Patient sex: M
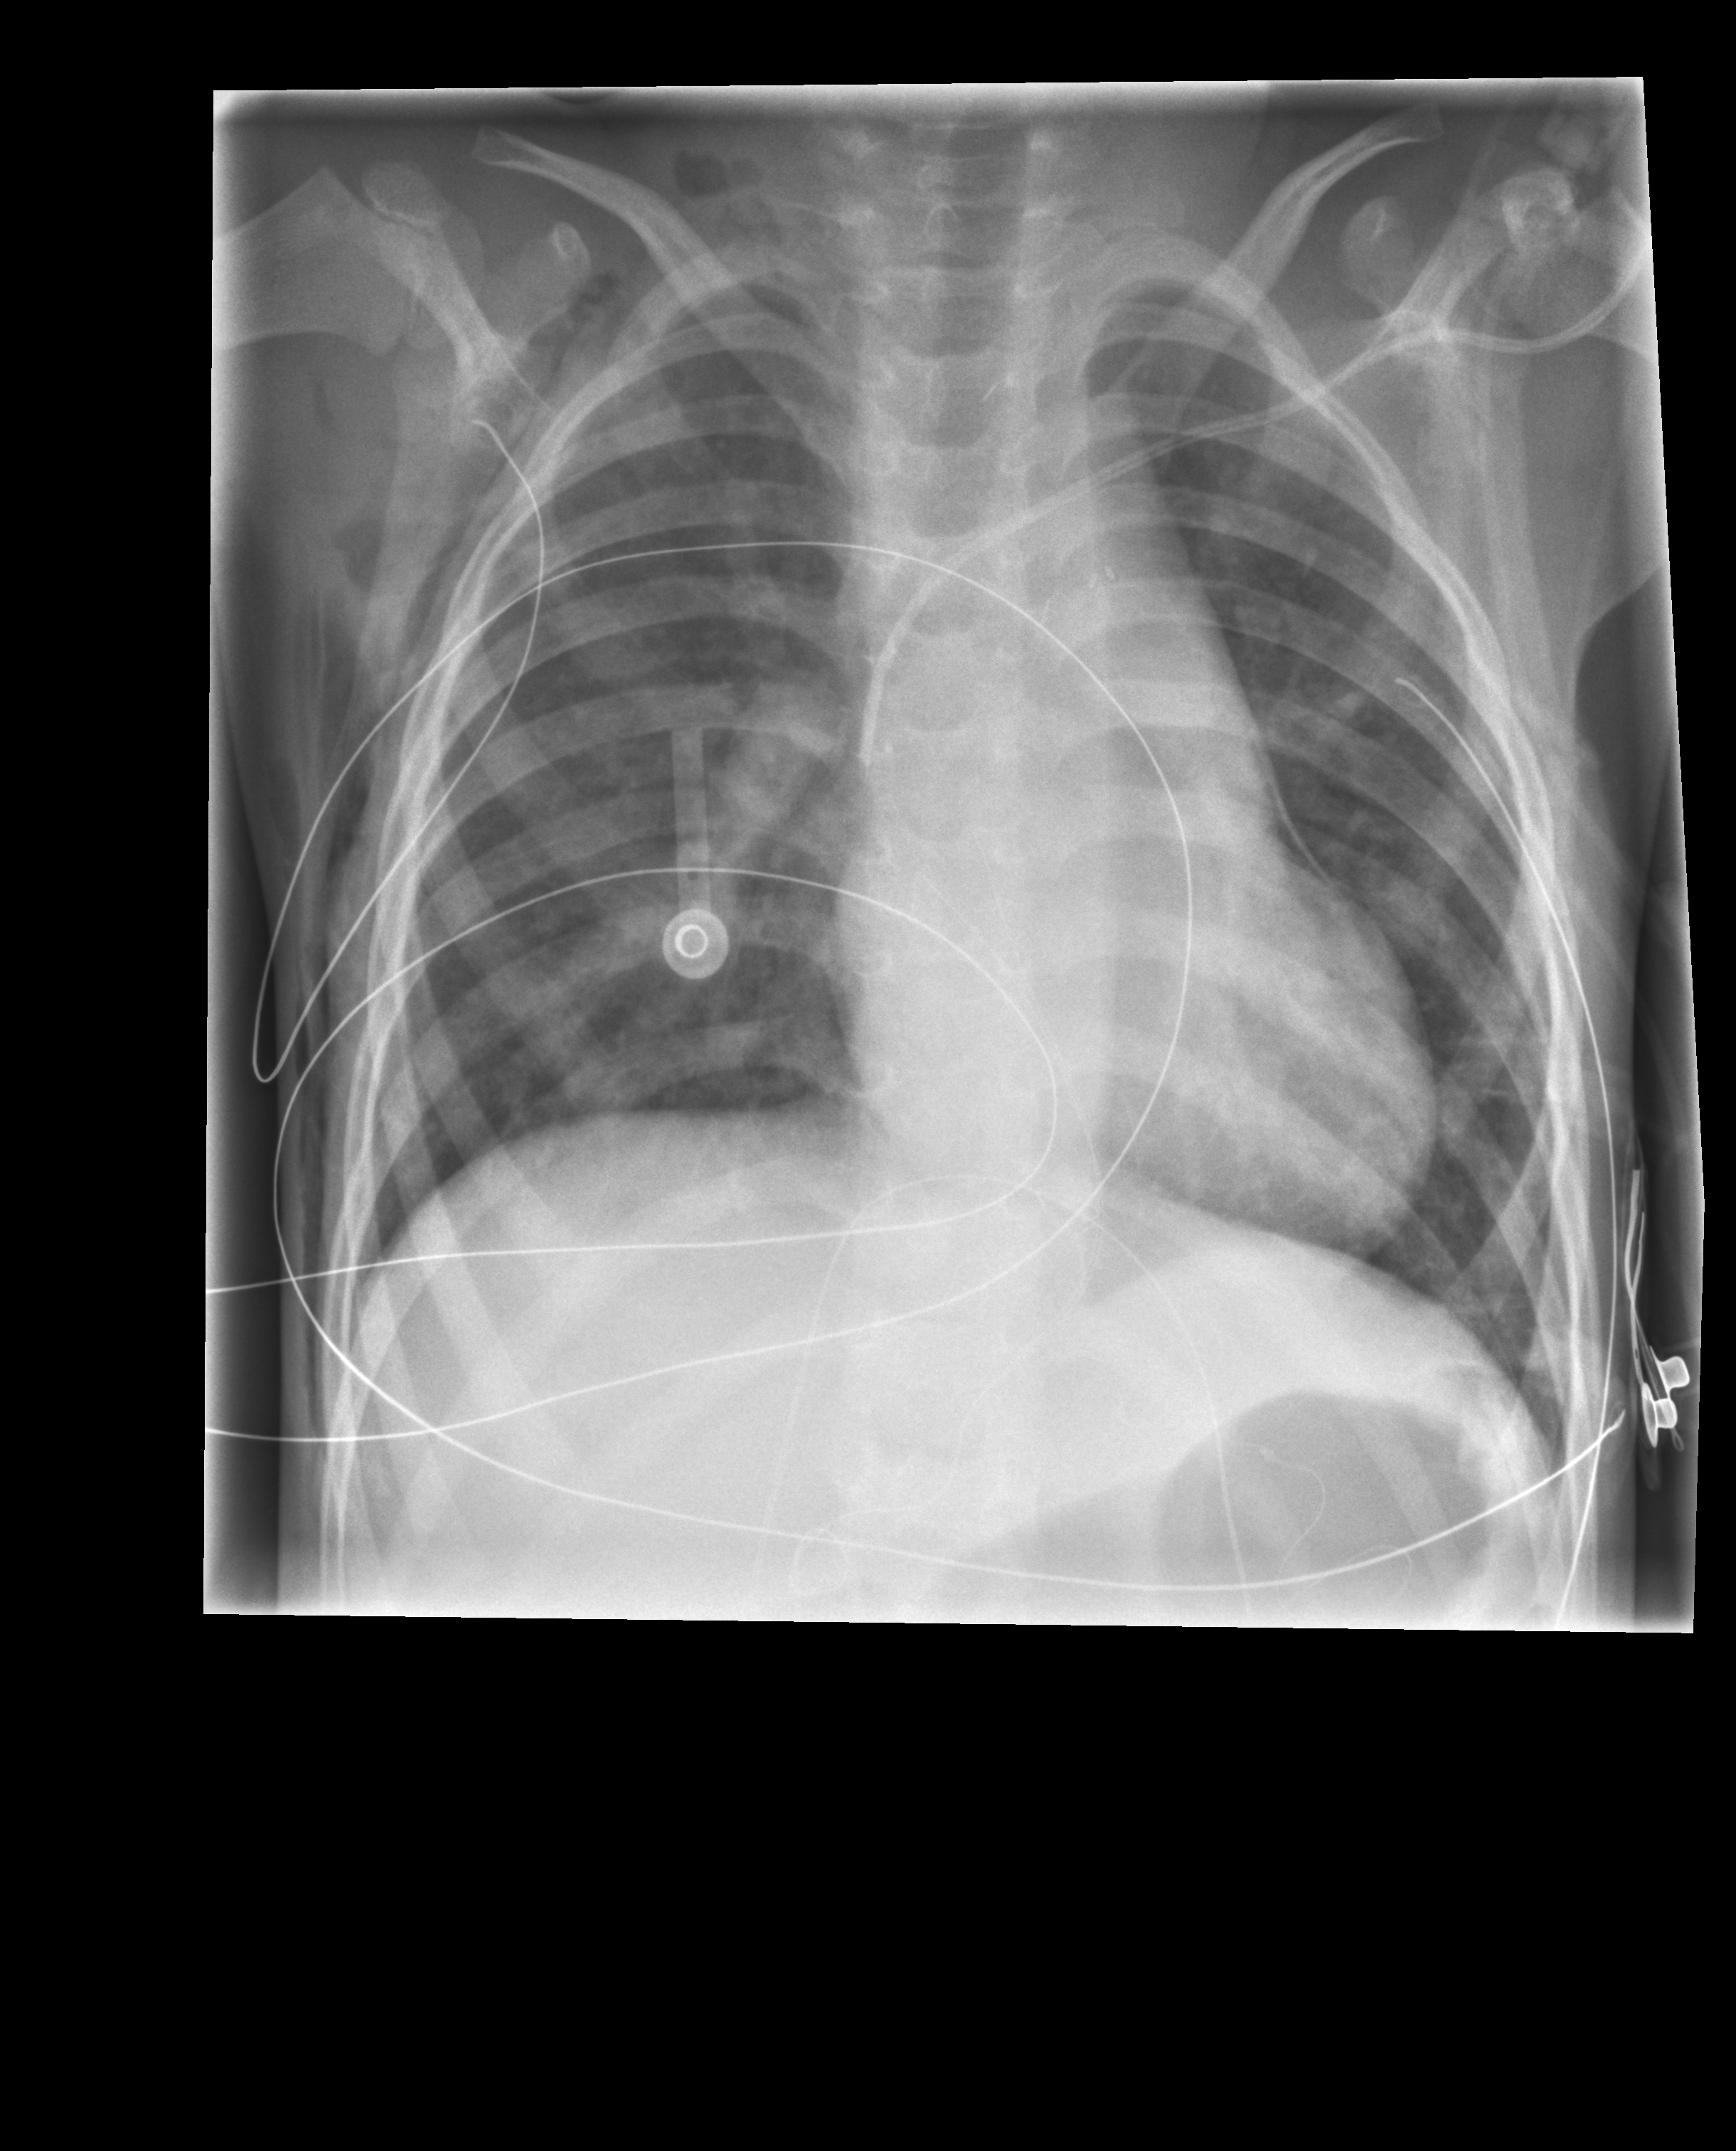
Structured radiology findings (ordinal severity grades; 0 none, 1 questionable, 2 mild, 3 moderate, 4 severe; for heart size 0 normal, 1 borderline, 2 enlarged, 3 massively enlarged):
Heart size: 0
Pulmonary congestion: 2
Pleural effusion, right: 0
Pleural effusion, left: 0
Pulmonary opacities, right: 0
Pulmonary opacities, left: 0
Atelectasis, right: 0
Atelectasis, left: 0